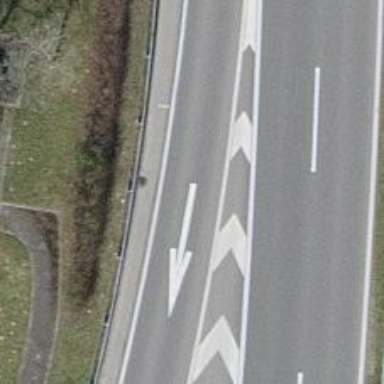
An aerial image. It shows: Asphalt motorway link.